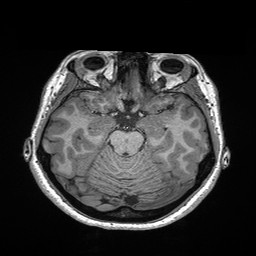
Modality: T1w
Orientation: coronal
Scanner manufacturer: siemens
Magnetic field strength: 3 T
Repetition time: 2.3 s
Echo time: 0.00298 s